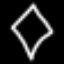
Label: diamond